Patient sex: F
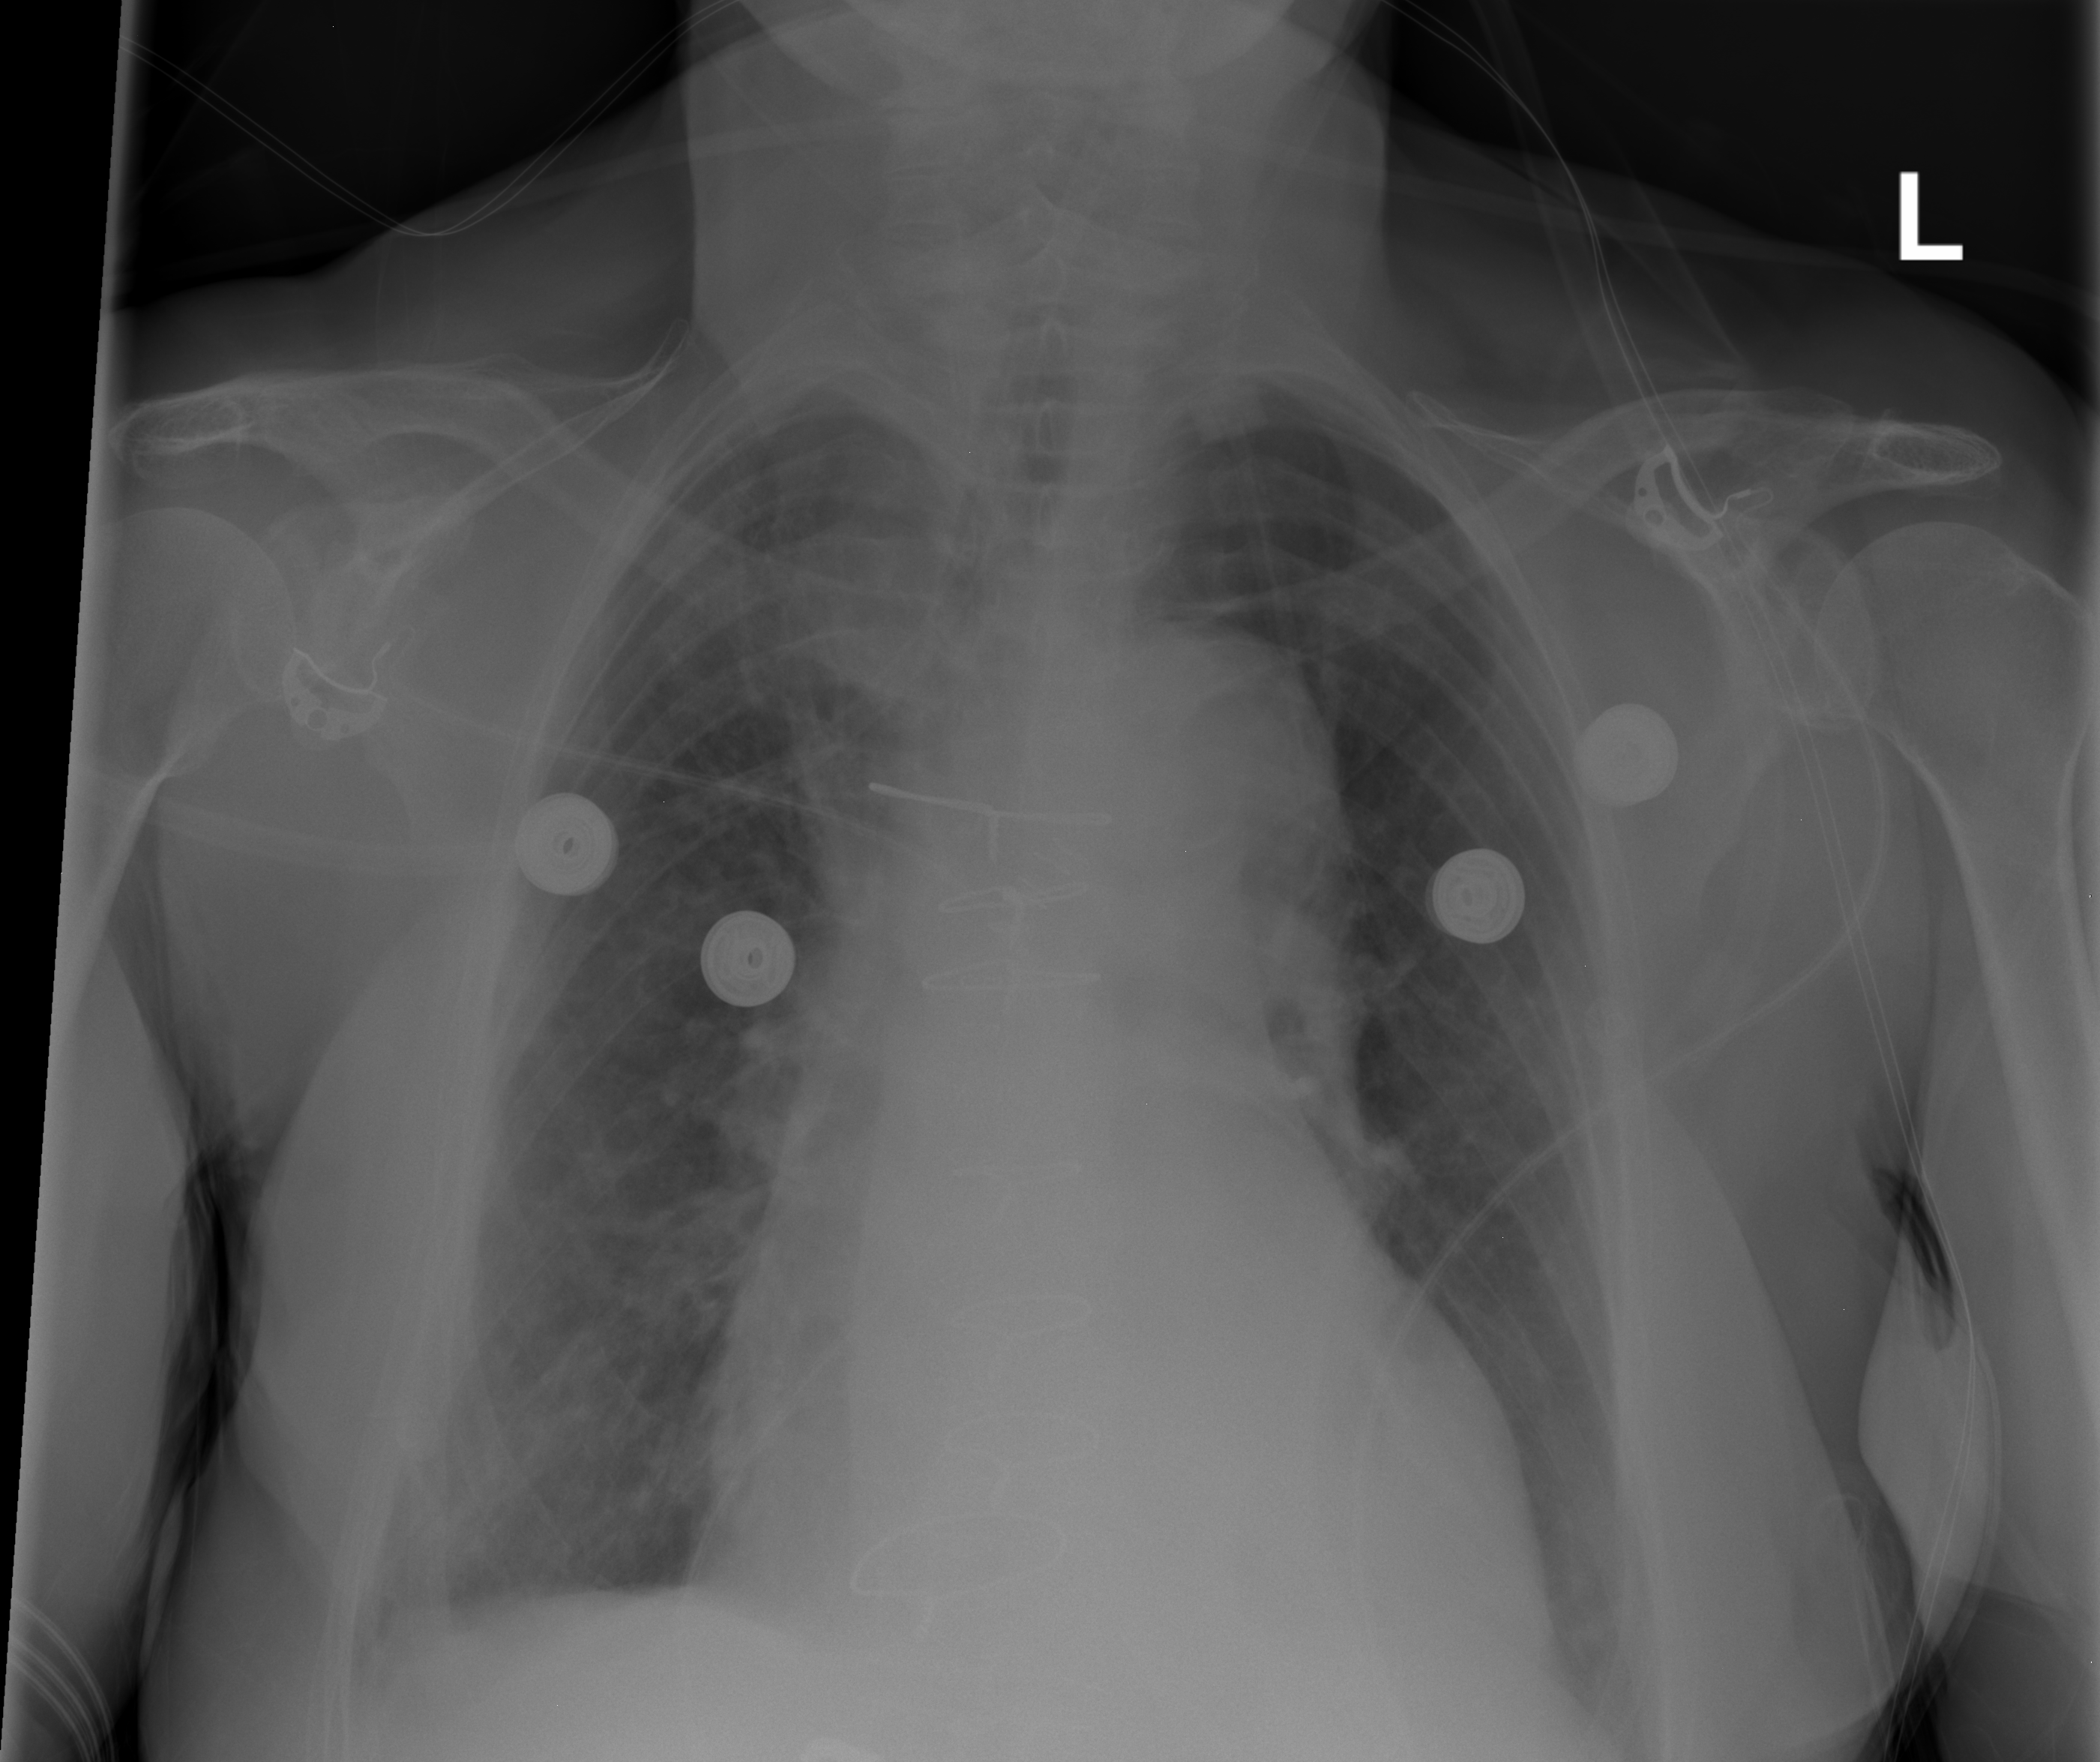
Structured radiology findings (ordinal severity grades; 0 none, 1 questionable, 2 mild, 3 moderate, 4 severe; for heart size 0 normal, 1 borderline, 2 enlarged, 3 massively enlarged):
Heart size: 2
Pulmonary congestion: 0
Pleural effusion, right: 1
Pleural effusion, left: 1
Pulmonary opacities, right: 0
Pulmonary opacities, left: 0
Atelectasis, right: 2
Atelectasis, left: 2